Question: I am designing a form in a popup dialog (no iframe, just html) and no matter what I do there is always a scrollbar (see image below).

Currently the dialog width is being set to auto (via the dialog options) but I have tried 100% and though the window stretches, the scrollbar remains.
I read through <URL> and have tried playing with .ui-widget-overlay in firebug to no effect. Interestingly enough, there is no scrollbar in IE7, though the box is stretched to the whole screen and the scrollbar re-appears as soon as you try to resize.
Does anyone know how to fix this issue before I spend even more time on it?
I am running 'jquery 1.4.3' with 'jquery ui 1.8.6'
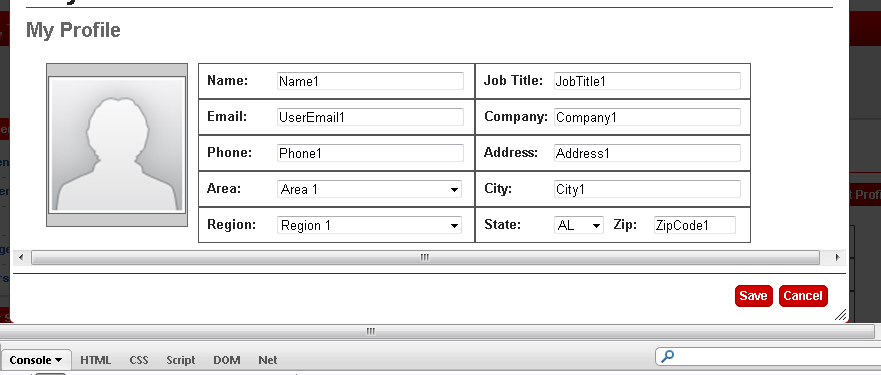
Answer: I suspect that you have an element inside the dialog with 100% width and margin or padding. Then the width of the element will be 100% plus the margin and padding. See if you can set width to auto on elements with these kinds of properties.